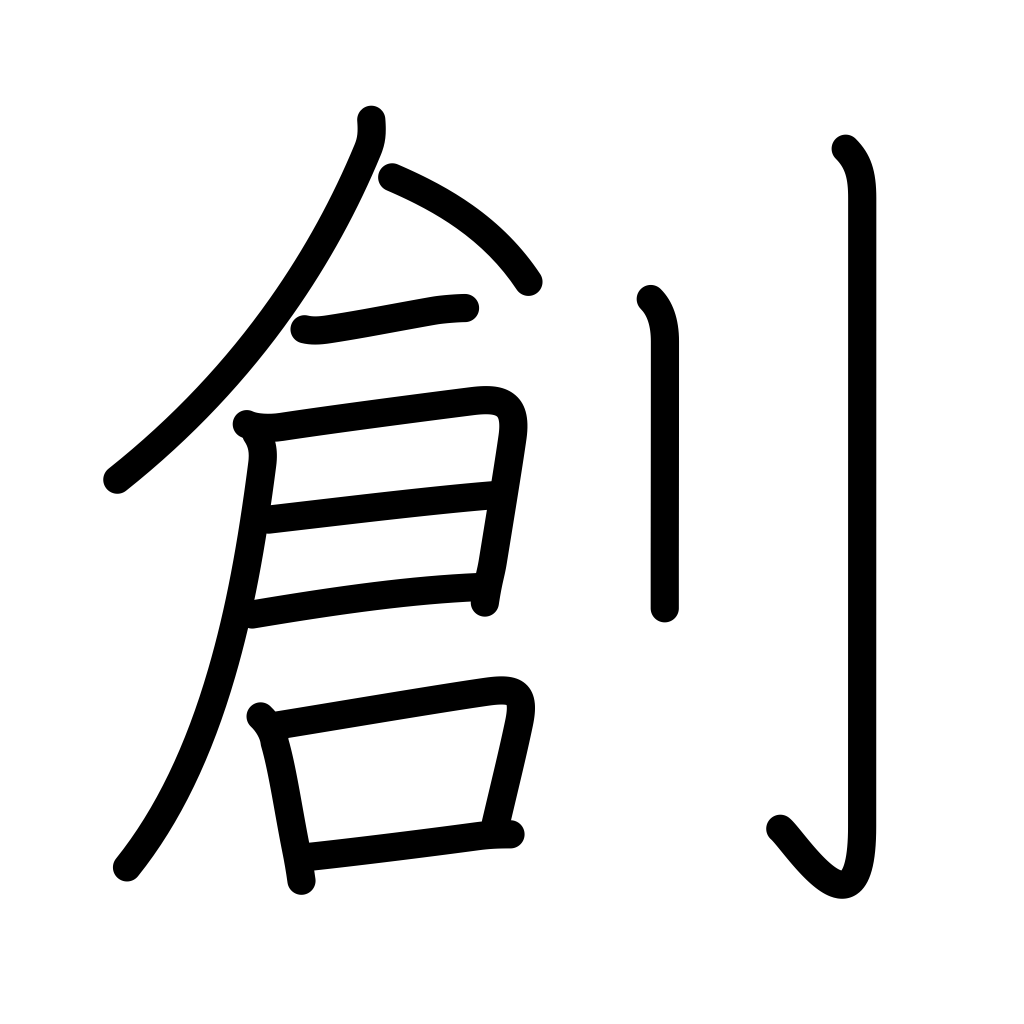
Meaning: genesis, wound, injury, hurt, start, originate